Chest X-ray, PA view. Patient: 43 years old, sex M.
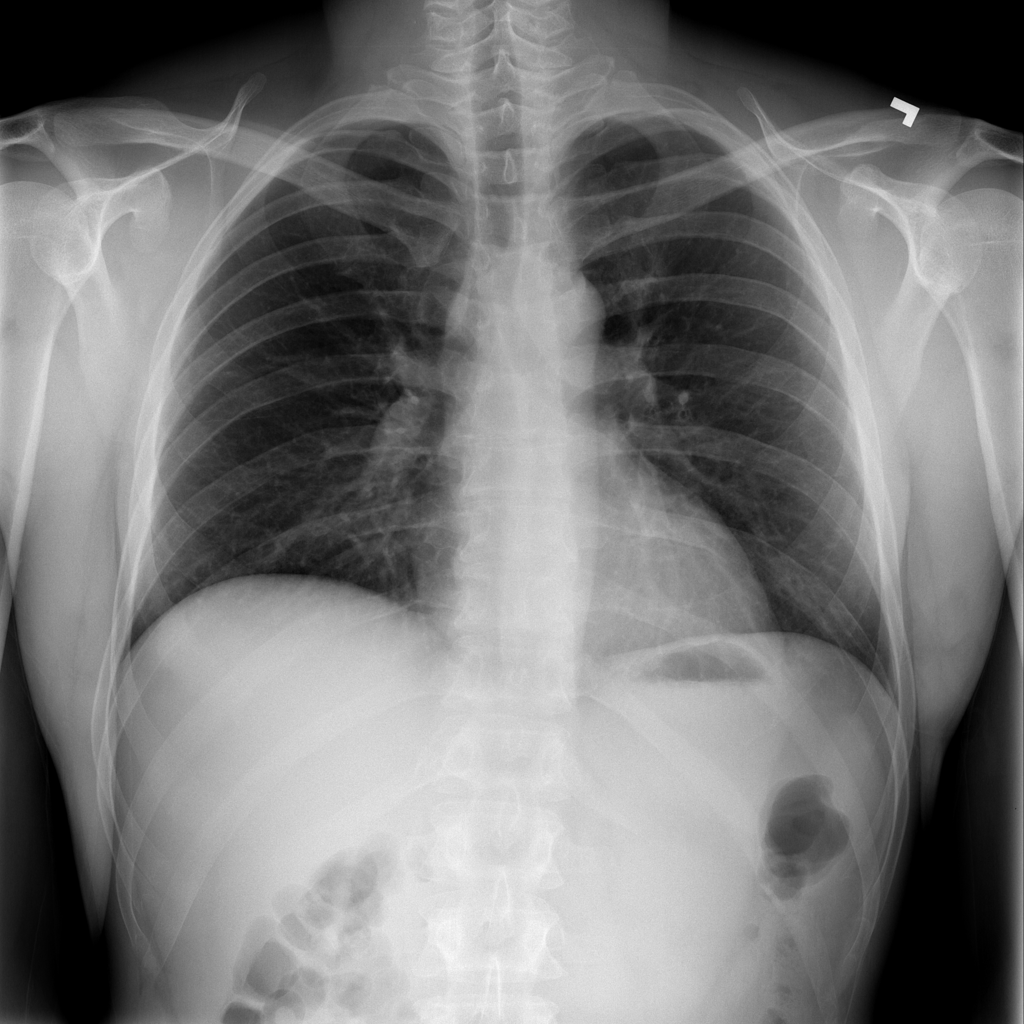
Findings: No Finding